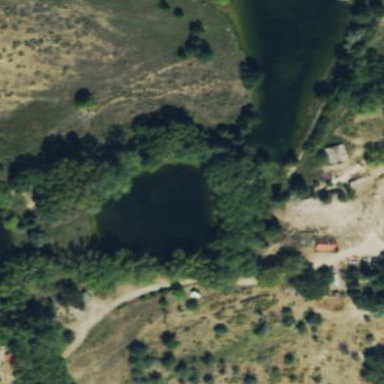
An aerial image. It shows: Serene pond surrounded by nature.